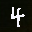
Label: 4